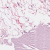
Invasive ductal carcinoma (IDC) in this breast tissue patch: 0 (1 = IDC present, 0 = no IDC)